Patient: sex M, age 42
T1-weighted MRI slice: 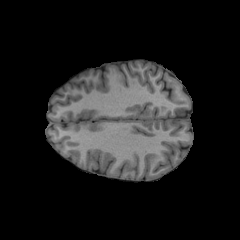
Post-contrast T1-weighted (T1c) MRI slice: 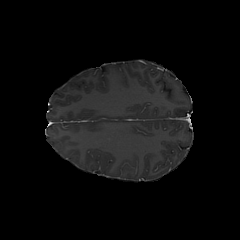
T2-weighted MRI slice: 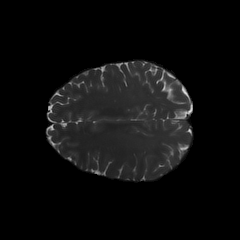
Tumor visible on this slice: no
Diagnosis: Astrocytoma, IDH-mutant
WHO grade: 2